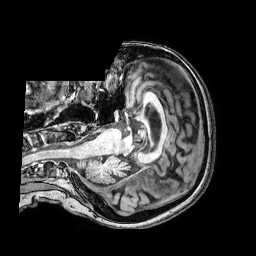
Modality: T1w
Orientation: axial
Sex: female
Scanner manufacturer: philips
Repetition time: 0.008178 s
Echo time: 0.00374 s